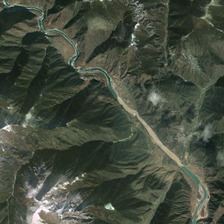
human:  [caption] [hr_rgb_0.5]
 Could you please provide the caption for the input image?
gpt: a river is between many mountains with some snows covered partly .

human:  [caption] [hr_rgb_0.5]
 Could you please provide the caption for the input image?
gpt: a river is between many mountains with some snows covered partly .

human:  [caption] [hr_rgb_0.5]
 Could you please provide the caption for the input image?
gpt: it is sap green mountainous region and a viridis river .

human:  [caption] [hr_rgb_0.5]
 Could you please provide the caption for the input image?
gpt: this is mountainous region and a river .

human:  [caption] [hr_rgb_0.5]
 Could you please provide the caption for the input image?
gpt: this is mountainous region and a river .